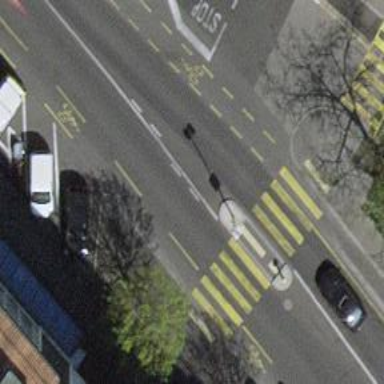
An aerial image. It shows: Uncontrolled road crossing with pedestrian island.